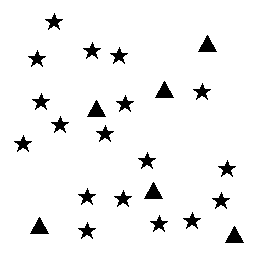
Squares: 0
Triangles: 6
Stars: 18
Total shapes: 24